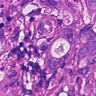
Metastatic tissue present: yes